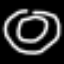
Label: donut